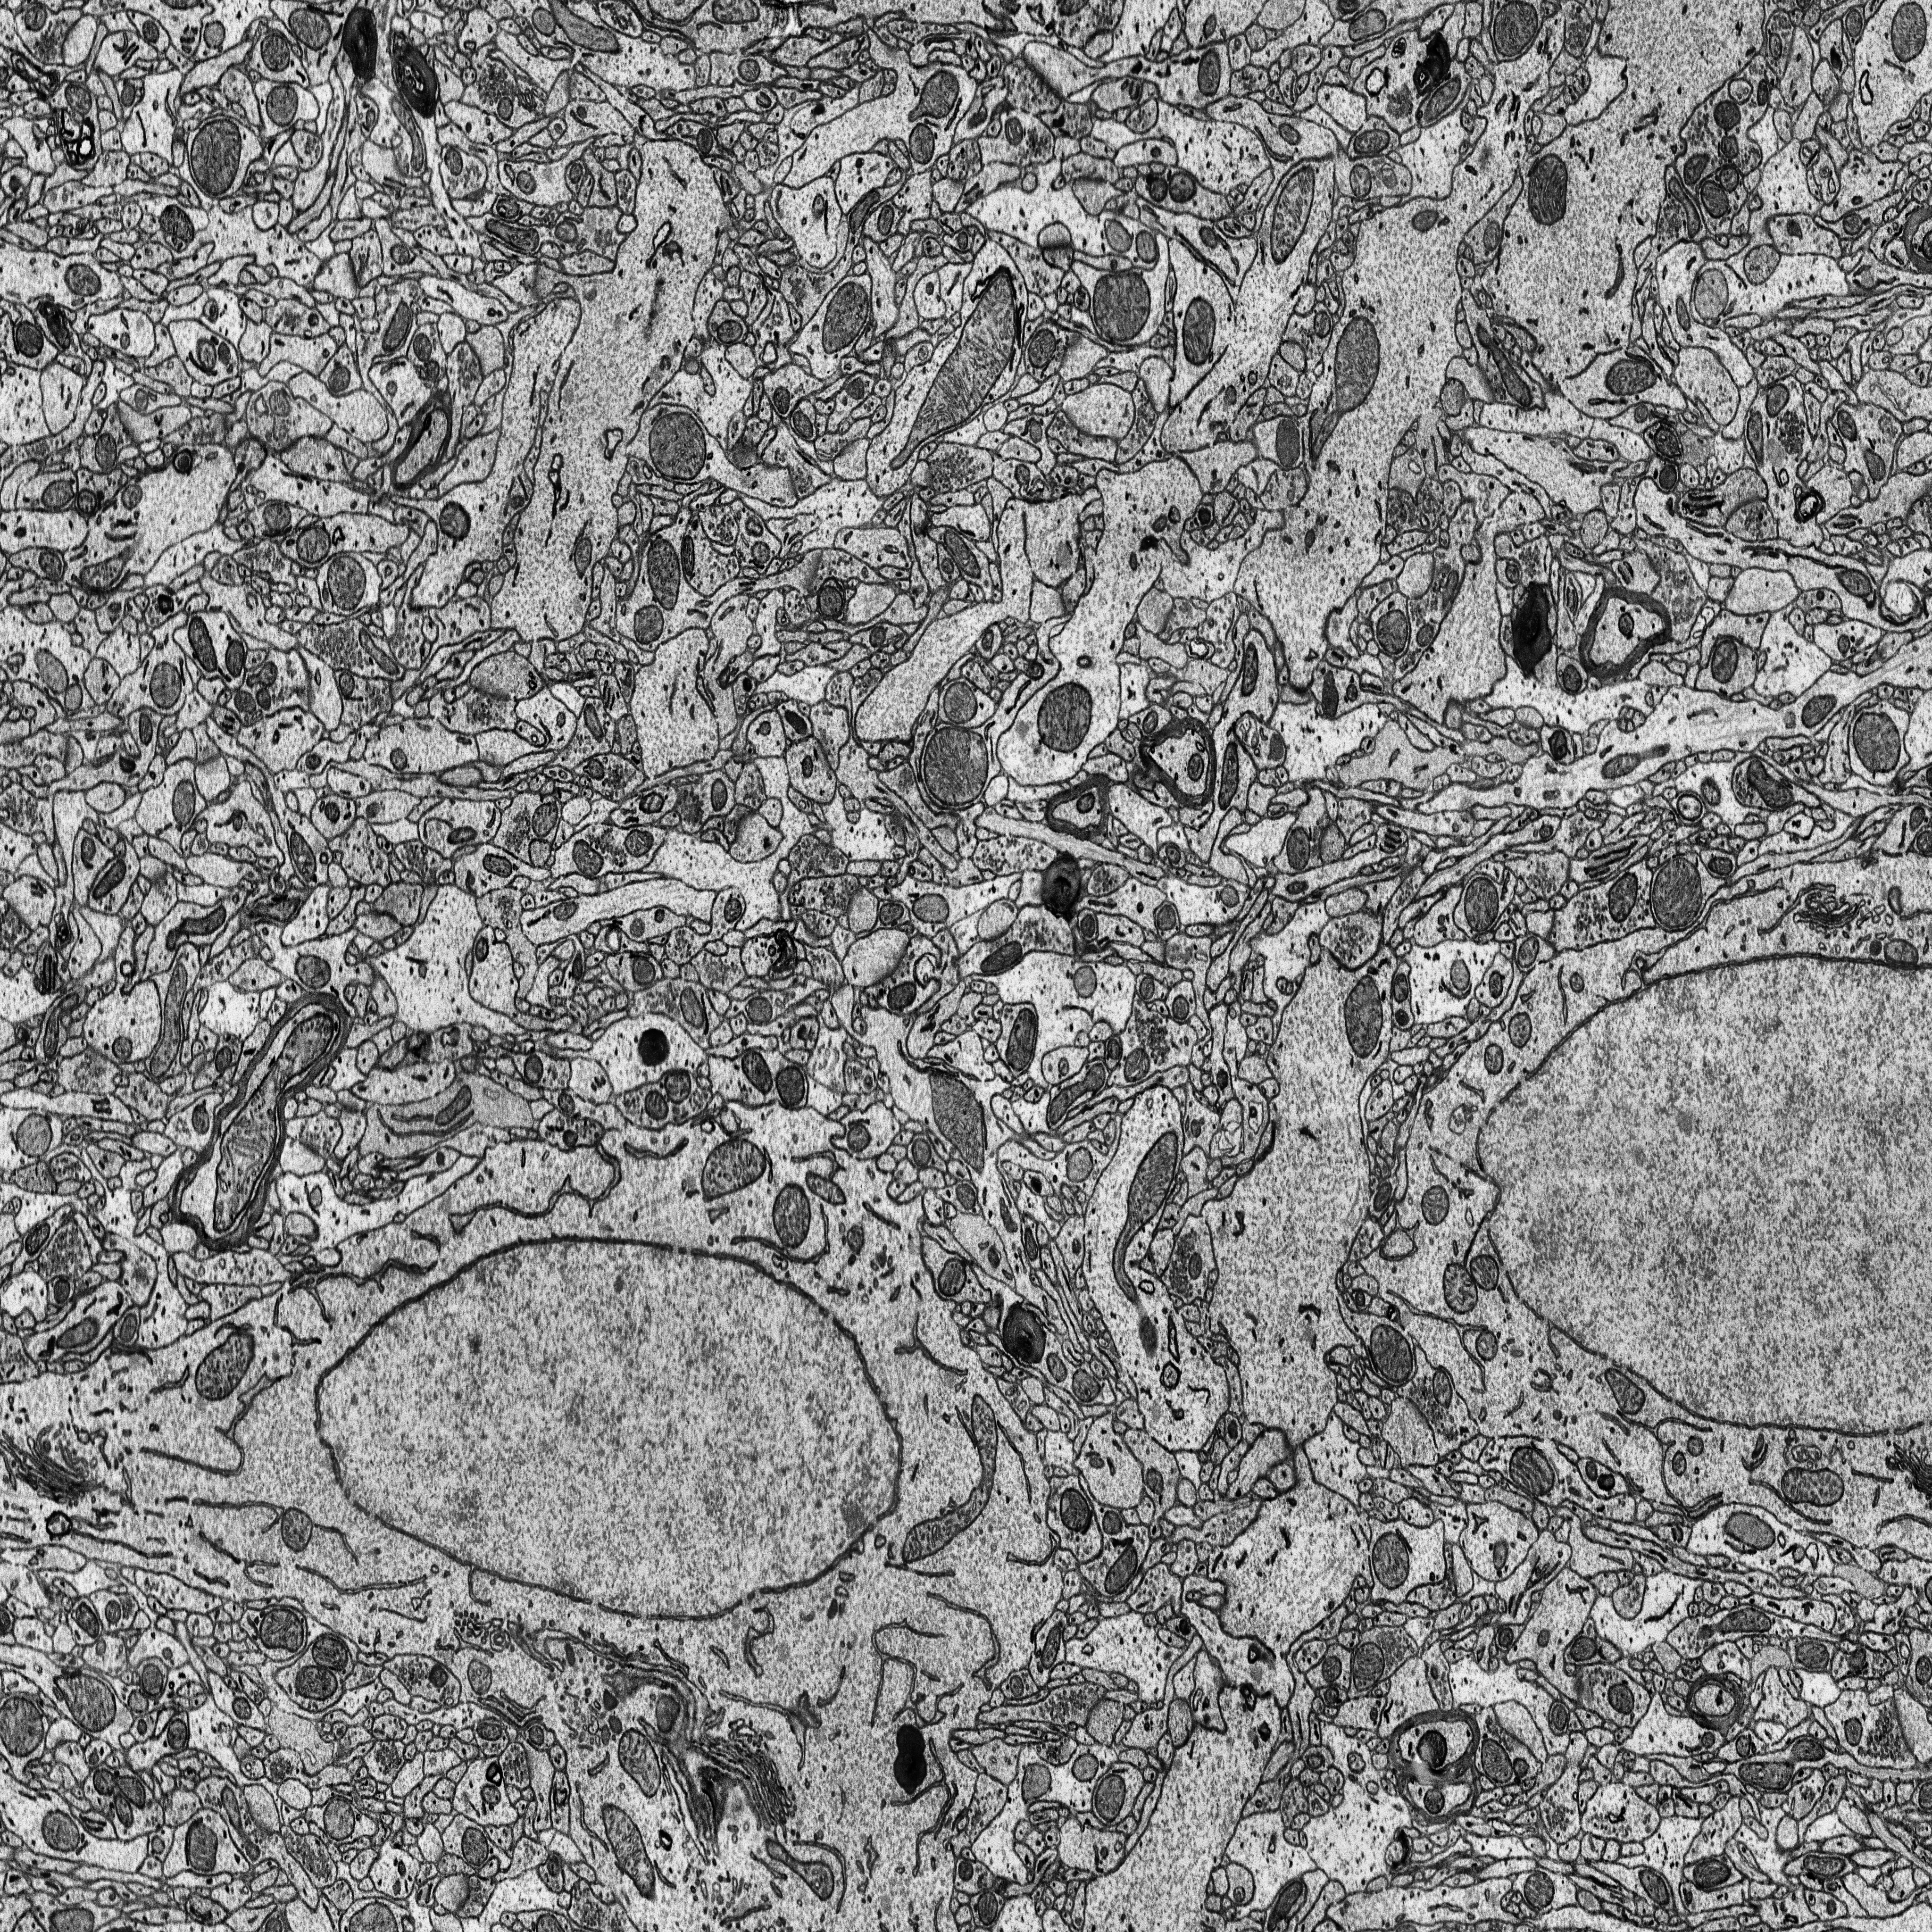
Electron microscopy slice of rat cortex tissue
Slice depth (z): 227
Mitochondria instances in slice: 378